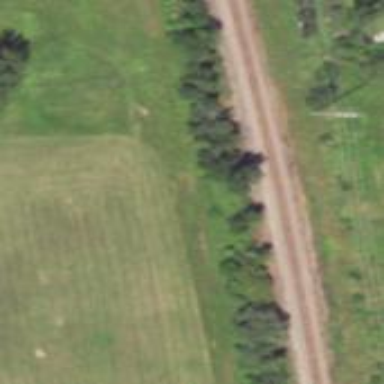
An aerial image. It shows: Railway siding for service.